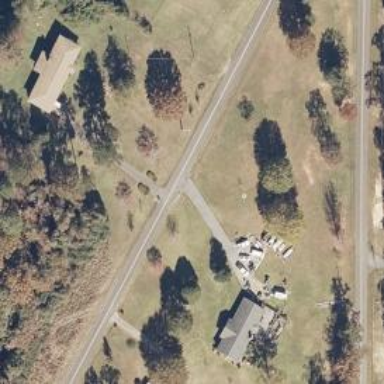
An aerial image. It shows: Driveway leading to service road.